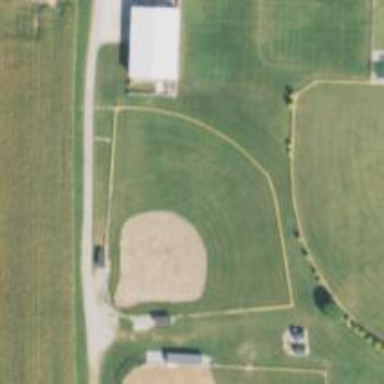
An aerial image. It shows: Baseball pitch for leisure land activities.